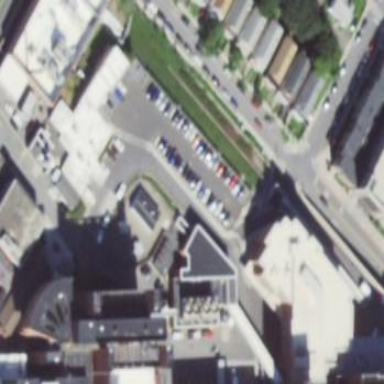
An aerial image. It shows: Hospital building.